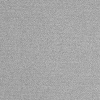
Atmospheric dust classification: dusty